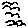
Label: bird